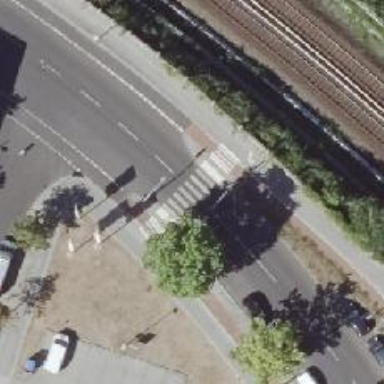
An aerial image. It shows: Marked zebra crossing.